Field crop: maize
Growth stage: 2
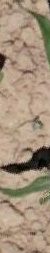
Species: maize